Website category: sports
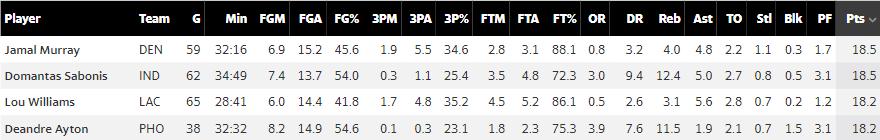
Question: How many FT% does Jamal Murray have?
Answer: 88.1

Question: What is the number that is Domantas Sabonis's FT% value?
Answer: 72.3

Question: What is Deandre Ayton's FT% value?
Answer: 75.3

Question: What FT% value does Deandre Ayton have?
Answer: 75.3

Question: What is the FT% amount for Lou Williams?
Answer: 86.1

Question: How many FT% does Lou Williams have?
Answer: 86.1

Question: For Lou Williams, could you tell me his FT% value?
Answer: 86.1

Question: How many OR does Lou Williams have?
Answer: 0.5

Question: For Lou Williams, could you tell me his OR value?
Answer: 0.5

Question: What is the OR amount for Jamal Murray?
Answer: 0.8

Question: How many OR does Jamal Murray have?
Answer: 0.8

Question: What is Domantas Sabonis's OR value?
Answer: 3.0

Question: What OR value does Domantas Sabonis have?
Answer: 3.0

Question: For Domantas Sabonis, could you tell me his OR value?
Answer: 3.0

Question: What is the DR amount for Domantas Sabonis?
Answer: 9.4

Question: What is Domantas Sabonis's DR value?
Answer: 9.4

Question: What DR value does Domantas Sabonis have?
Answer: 9.4

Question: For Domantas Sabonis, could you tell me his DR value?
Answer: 9.4

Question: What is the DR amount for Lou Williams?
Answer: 2.6

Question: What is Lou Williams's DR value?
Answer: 2.6

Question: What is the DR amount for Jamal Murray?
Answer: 3.2

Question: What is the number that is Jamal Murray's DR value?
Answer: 3.2

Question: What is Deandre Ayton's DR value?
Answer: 7.6

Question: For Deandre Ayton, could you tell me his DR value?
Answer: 7.6

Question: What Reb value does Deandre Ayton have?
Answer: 11.5

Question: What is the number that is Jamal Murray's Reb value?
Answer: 4.0

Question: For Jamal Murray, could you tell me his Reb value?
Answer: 4.0

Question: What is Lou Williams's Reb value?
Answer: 3.1

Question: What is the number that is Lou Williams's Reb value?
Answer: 3.1

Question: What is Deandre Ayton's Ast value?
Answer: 1.9

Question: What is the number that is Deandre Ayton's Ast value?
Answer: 1.9

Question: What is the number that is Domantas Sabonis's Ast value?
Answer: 5.0

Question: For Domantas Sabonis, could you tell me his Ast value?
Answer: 5.0

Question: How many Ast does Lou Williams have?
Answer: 5.6

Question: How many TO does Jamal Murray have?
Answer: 2.2

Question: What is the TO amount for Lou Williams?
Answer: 2.8

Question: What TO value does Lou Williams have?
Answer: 2.8

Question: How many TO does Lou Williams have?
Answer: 2.8

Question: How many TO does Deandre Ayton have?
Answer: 2.1

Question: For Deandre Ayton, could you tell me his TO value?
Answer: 2.1

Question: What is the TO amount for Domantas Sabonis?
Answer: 2.7

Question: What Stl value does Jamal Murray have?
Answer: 1.1

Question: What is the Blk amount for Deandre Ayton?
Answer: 1.5

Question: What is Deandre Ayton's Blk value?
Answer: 1.5

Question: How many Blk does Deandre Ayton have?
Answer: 1.5

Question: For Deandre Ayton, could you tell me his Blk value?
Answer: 1.5

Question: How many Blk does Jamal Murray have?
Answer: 0.3

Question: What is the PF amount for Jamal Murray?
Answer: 1.7

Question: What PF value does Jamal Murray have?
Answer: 1.7

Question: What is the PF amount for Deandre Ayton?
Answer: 3.1

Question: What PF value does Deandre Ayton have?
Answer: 3.1

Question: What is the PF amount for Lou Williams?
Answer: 1.2

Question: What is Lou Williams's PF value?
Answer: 1.2

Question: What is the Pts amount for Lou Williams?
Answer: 18.2

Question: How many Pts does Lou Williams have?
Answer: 18.2